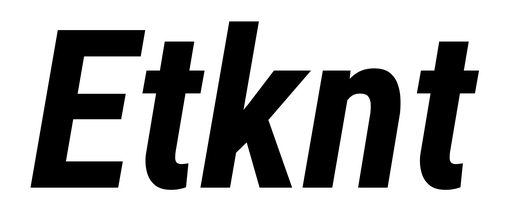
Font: Roboto-Italic_Condensed_Bold_Italic